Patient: sex F, age 37
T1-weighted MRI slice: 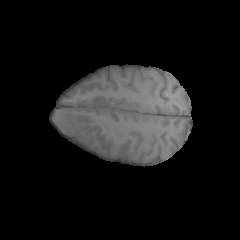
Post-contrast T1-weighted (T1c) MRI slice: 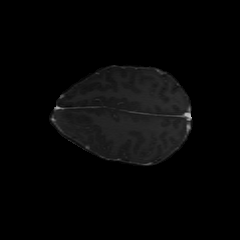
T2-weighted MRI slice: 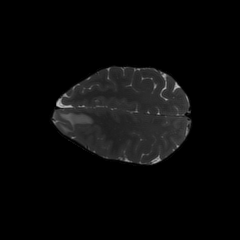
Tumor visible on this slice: yes
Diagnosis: Glioblastoma, IDH-wildtype
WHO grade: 4